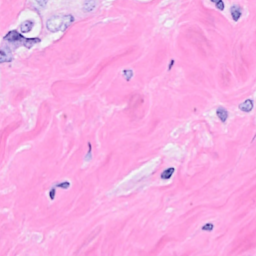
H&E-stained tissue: Breast